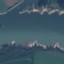
Land use / land cover: River